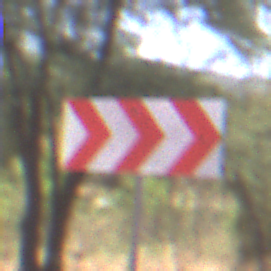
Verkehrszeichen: RichtungstafelnInKurvenGrossLinks
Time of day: Midday
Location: Outdoor (RoadRail)
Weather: Clear
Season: NotSpecified
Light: Natural